Fundus camera: canon
Shooting center: fovea
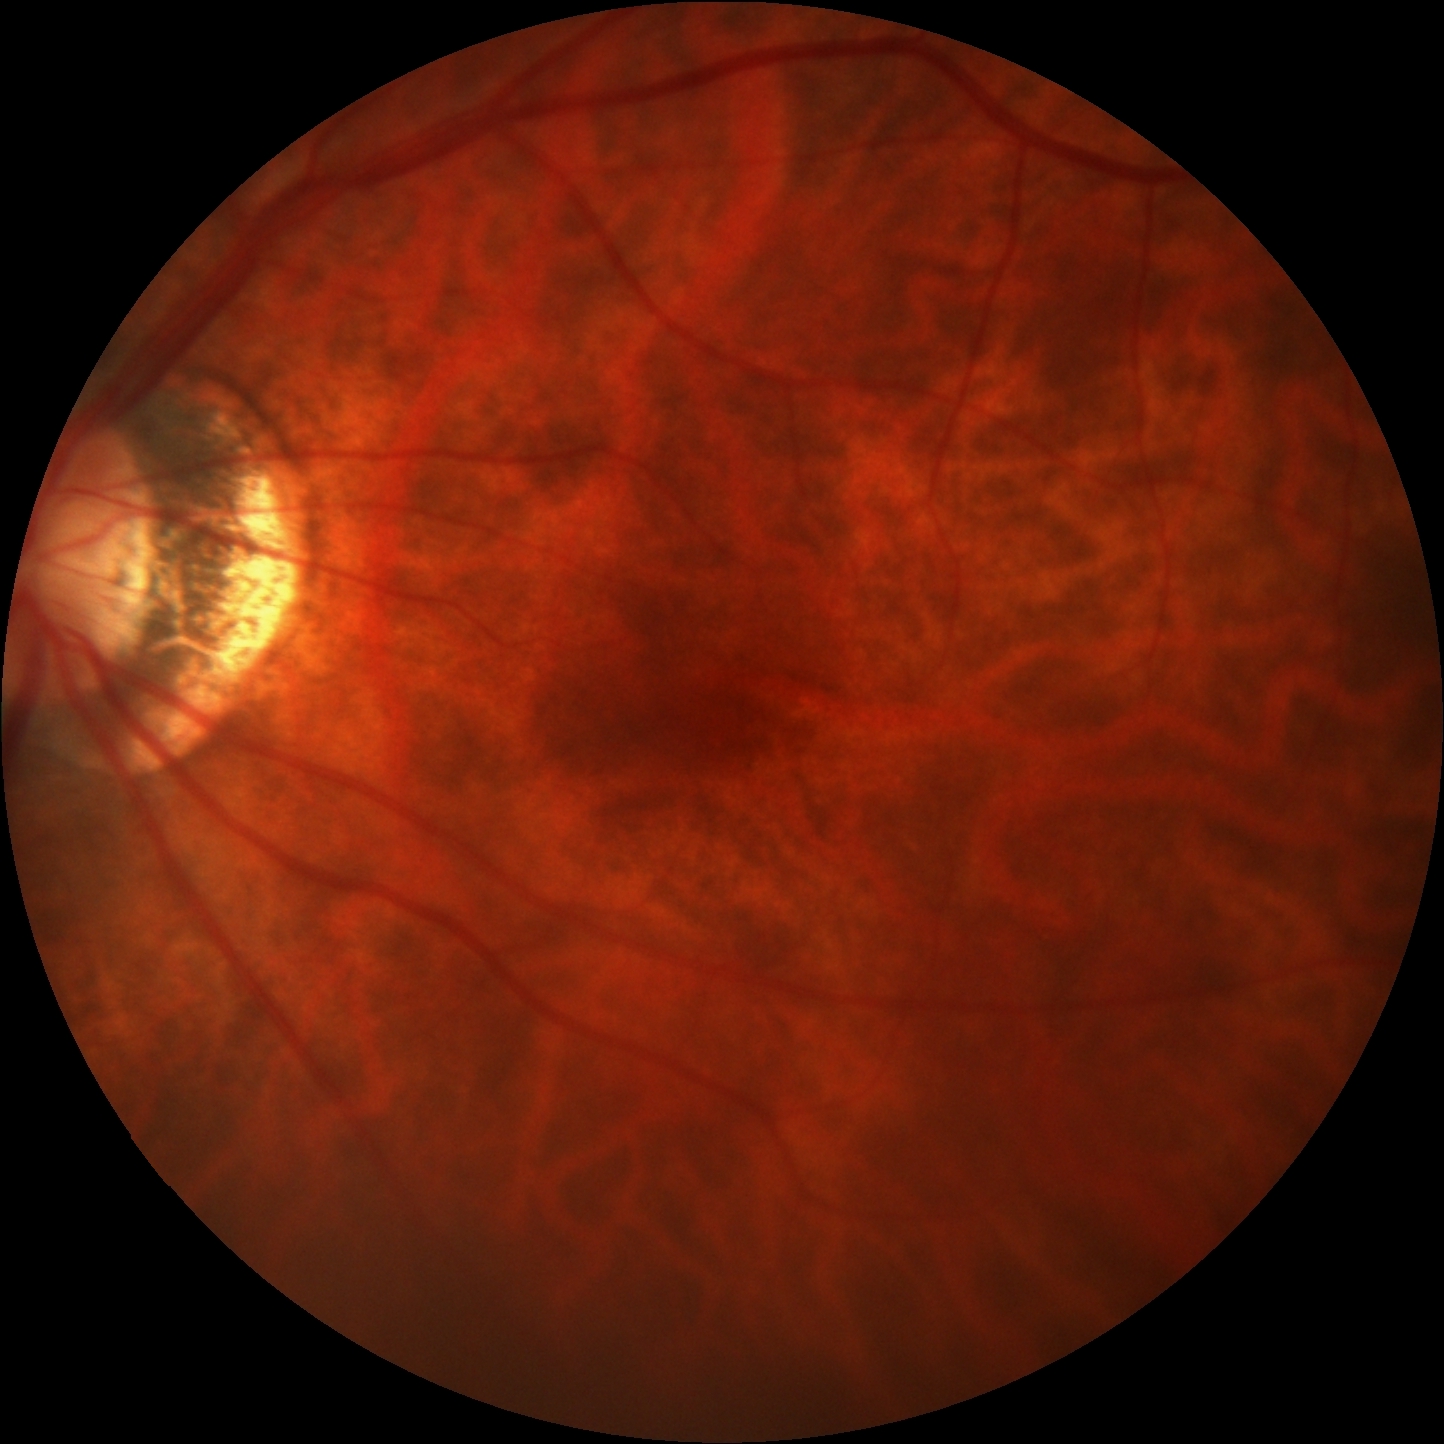
Pathologic myopia: yes
Patchy retinal atrophy: present
Retinal detachment: absent